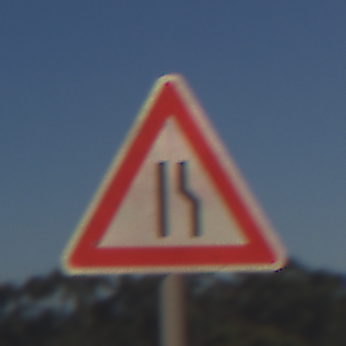
Verkehrszeichen: EinseitigVerengteFahrbahnRechts
Umgebung: Outdoor, RoadRail
Tageszeit: MorningAfternoon
Wetter: Clear
Licht: Natural
Jahreszeit: NotSpecified
Kontrast: HighContrast